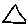
Label: triangle